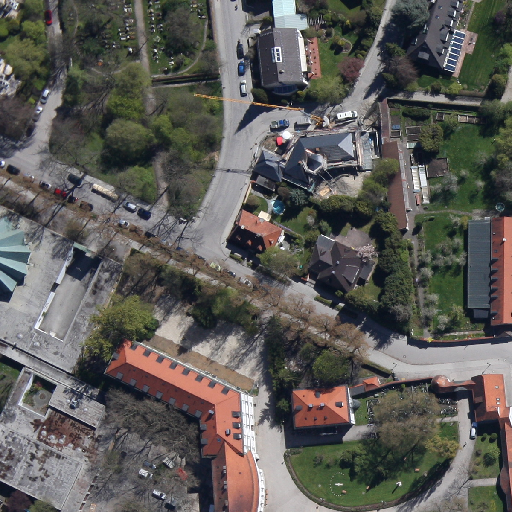
Referring expression: van